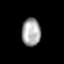
Tissue: prostate
Cell type: T cells
Senescence score: 0.7136
Nuclear area (px): 520
Mean DAPI intensity: 165.071